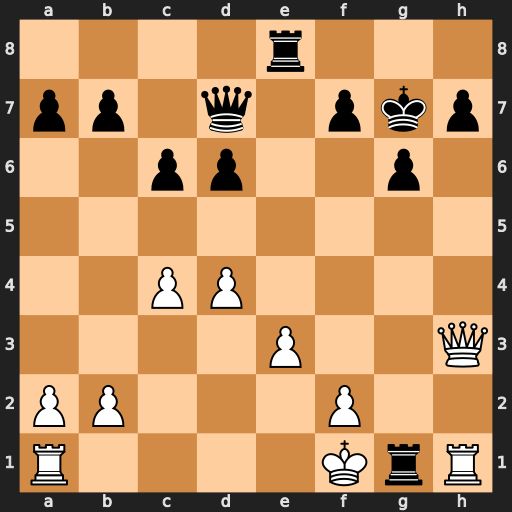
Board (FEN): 4r3/pp1q1pkp/2pp2p1/8/2PP4/4P2Q/PP3P2/R4KrR
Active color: w
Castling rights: -
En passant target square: -
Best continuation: Kxg1 Qxh3 Rxh3